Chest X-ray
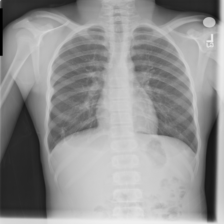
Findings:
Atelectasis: negative
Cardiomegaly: negative
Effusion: negative
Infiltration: negative
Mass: negative
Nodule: negative
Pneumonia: negative
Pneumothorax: negative
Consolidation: negative
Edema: negative
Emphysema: negative
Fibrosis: negative
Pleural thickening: negative
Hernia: negative